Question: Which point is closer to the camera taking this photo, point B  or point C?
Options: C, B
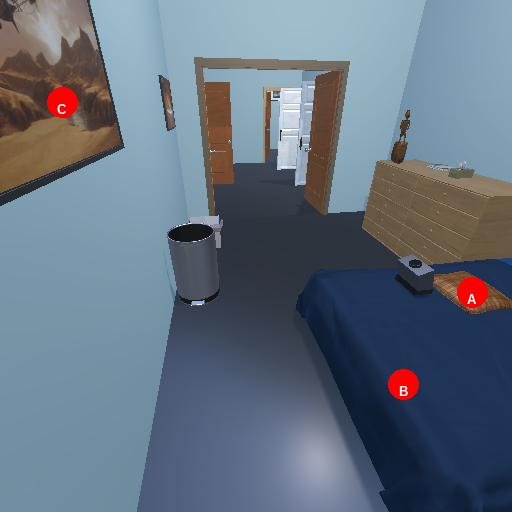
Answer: C